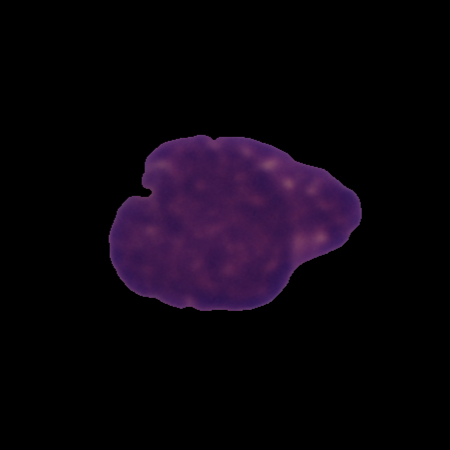
Label: cancer